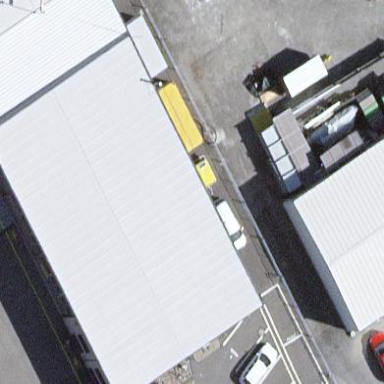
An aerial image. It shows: Hangar.